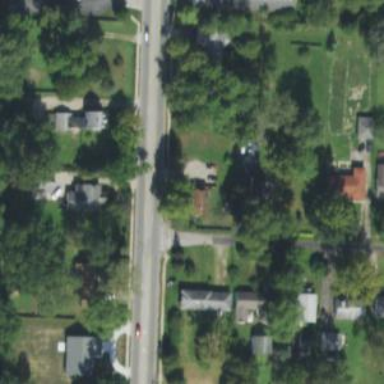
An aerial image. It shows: Residential road.